Question: How to create a button that will overlay each html element with class WSEDIT.
First I Know I'll need a javascript loop to find each element with css Class WSEDIT and create on the fly a button and prepend this button in each element with WSEDIT class.
Example of javascript loop and the button creation
'''
$(function()
$(".WSEDIT").each(function(){
var btnConfigure = $("<div class='BBtnConfigure'>");
$(this).prepend(btnConfigure);
});
);
<div class="WSEDIT" style="width:200px;height:400px;border:1px solid #000000">
<p>"Lorem ipsum dolor sit amet, consectetur adipisicing elit, sed do eiusmod tempor incididunt ut labore
</p>
<div>
<div class="WSEDIT" style="width:200px;height:400px;border:1px solid #000000">
<h2>Sale For First Trimestriel</h2>
<img src="/graph.png" />
<div>
<div class="WSEDIT" style="width:200px;height:400px;border:1px solid #000000">
<table>
<tr><td>Name</td><td>Sex</td></td>Age</td<td>Country</td></tr>
...
</table>
<div>
'''

The question is , What should be the CSS for my btn class button BBtnConfigure
As you can see in the picture, the BtnConfigure is overlapping each Section.
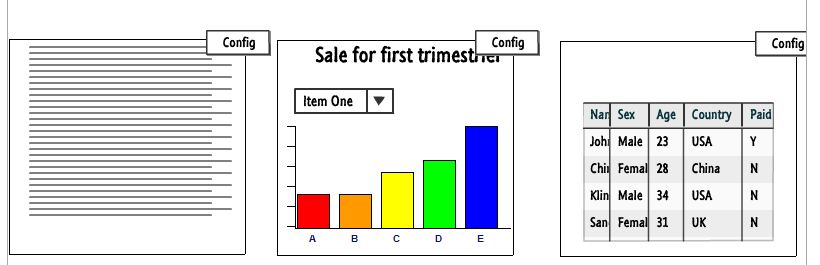
Answer: 1. The container (WSEDIT) should have position:relative so you can absolutely-position the button.
2. The button should be inside the container
3. The button needs: position:absolute; top:-10px; right:-20px (approximately)